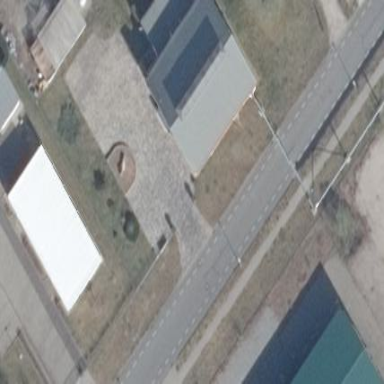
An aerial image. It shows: Black building with gabled roof.